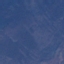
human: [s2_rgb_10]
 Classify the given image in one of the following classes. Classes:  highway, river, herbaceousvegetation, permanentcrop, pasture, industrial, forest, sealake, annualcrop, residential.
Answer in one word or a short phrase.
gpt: HerbaceousVegetation